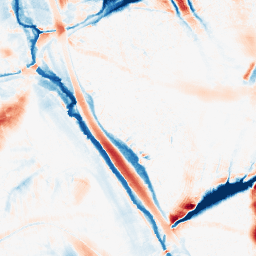
Category: morphological
Decomposition family: morphological_ellipse
Decomposition parameters: operation: average
width: 30
height: 50
Upsampling method: bicubic
Upsampling parameters: scale: 4
Upsampling scale: 4